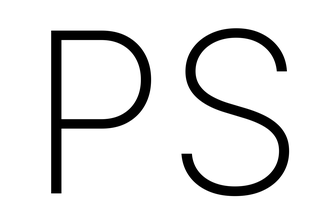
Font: Inter_ExtraLight